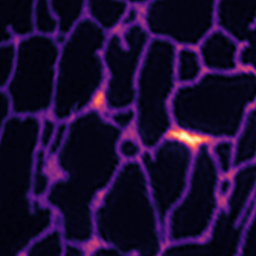
Label: Super-resolution ER image